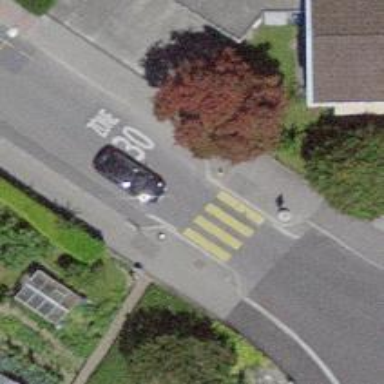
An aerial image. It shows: Uncontrolled zebra crossing on the road.